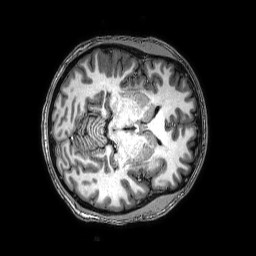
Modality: T1w
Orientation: axial
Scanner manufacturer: philips
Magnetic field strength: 3 T
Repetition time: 0.008 s
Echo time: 0.003589 s